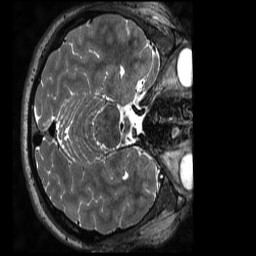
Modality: T2w
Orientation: axial
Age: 21
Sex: male